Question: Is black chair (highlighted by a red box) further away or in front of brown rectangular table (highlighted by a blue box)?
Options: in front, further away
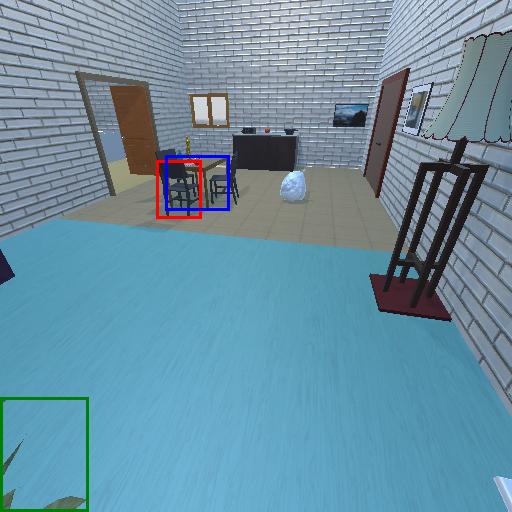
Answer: in front